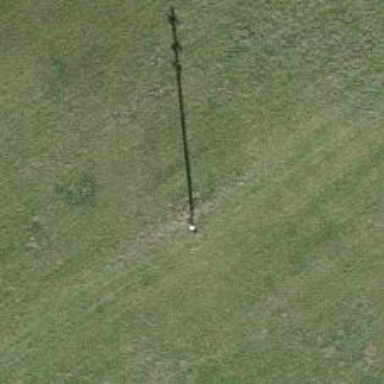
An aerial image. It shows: Power pole.